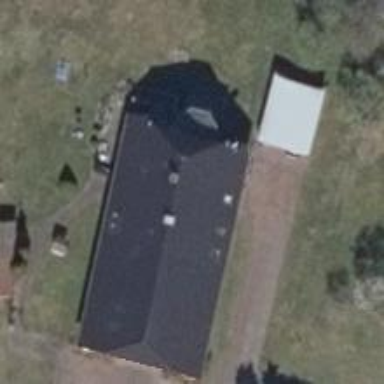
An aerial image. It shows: Building with half-hipped roof.